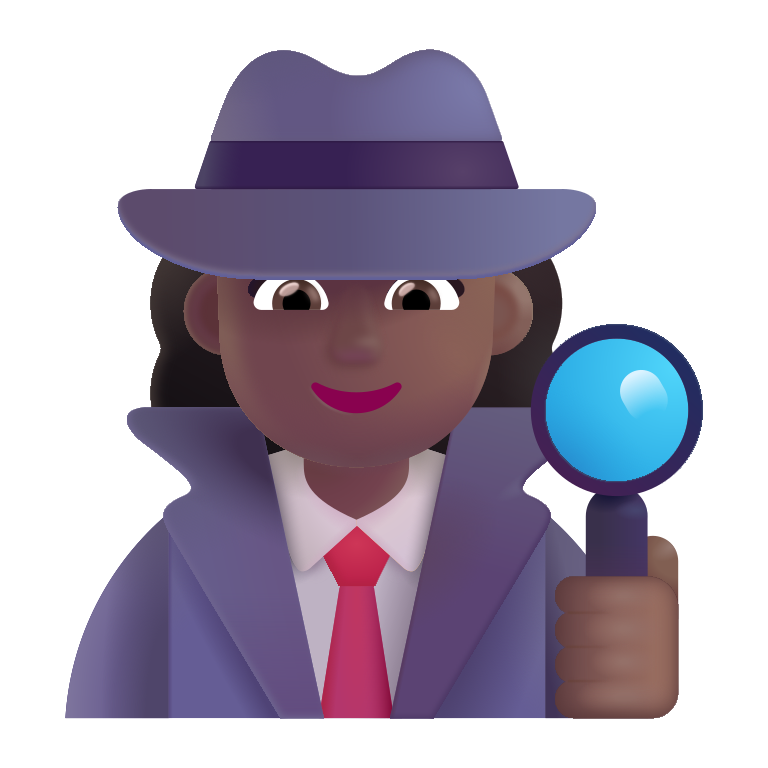
woman detective color  dark